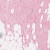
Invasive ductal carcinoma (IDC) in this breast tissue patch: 0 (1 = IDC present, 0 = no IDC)